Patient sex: M
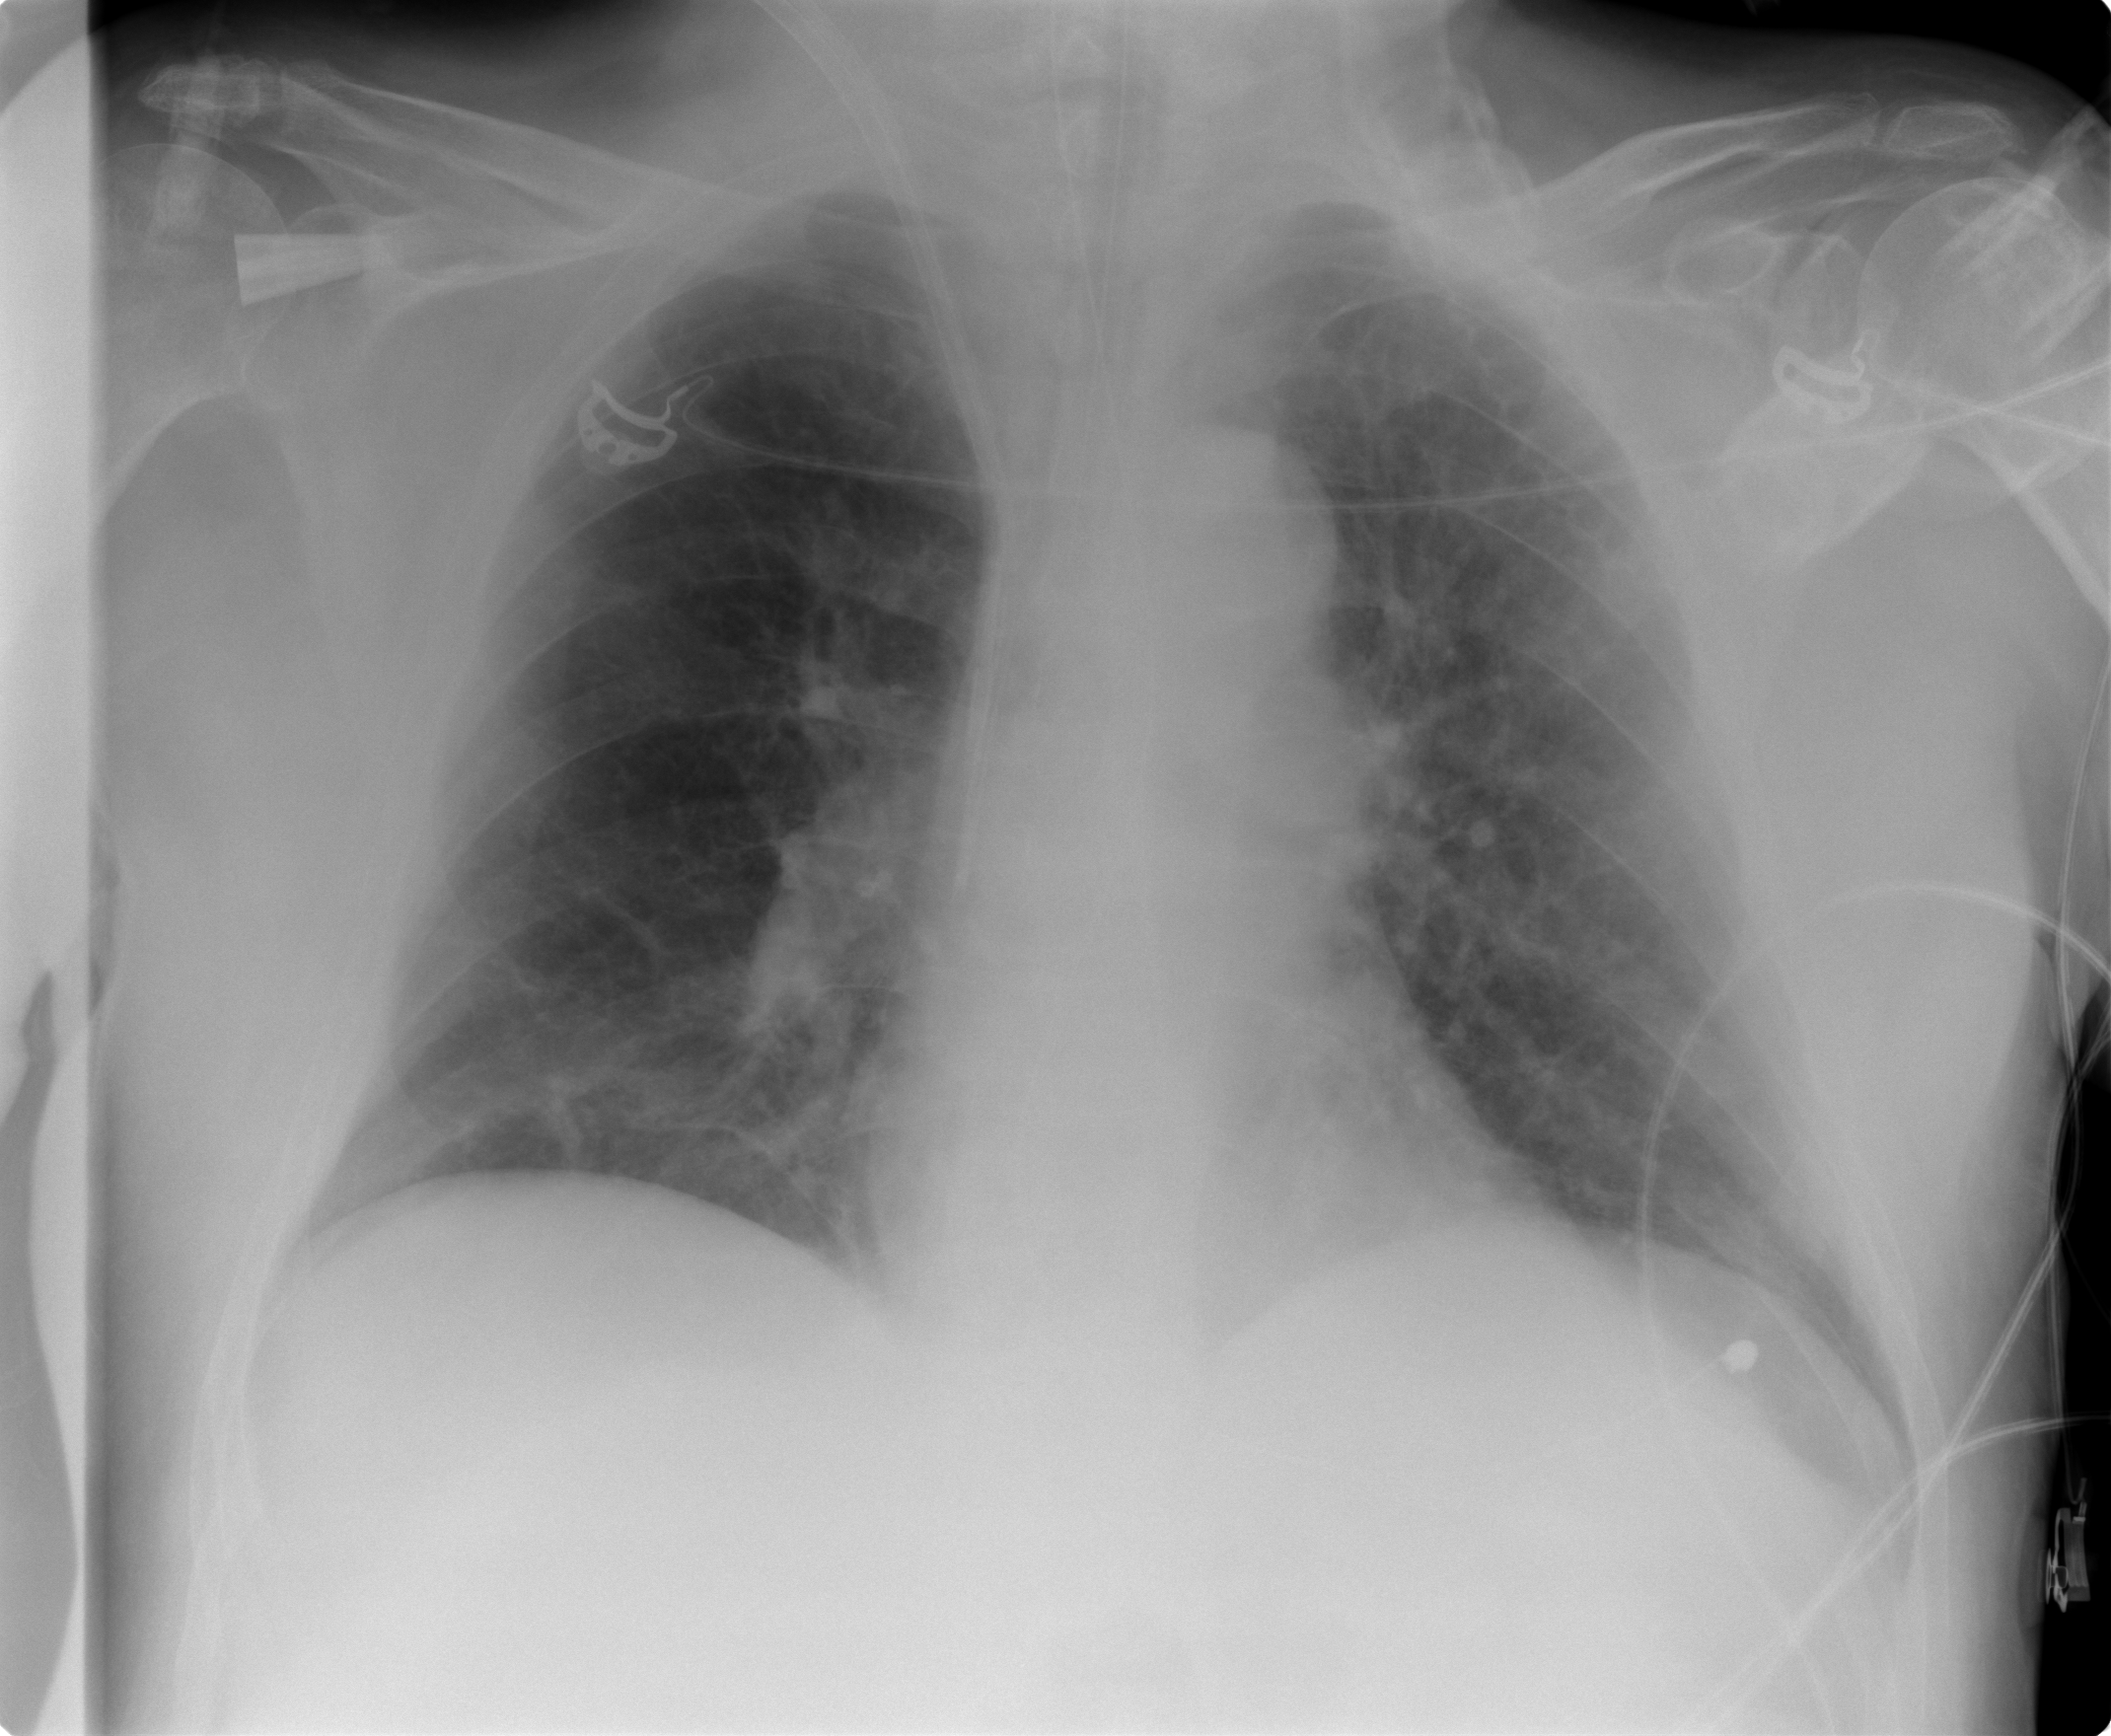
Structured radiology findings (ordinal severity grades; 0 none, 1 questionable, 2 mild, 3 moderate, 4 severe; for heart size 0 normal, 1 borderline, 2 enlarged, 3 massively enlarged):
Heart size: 0
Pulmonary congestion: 0
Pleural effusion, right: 0
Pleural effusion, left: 0
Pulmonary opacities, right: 0
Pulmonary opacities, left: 0
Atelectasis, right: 2
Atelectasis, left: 0